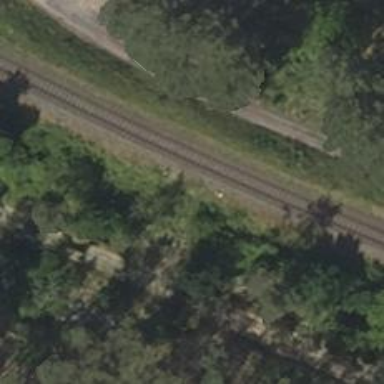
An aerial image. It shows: Railway signal.